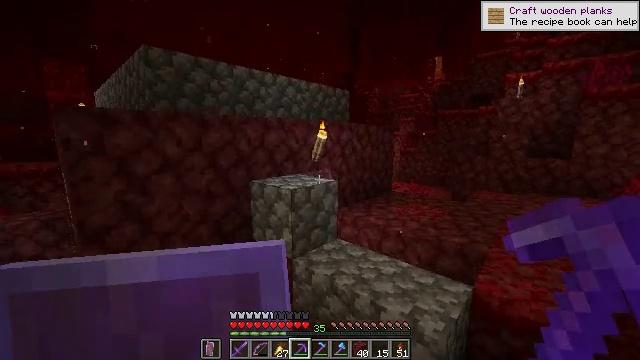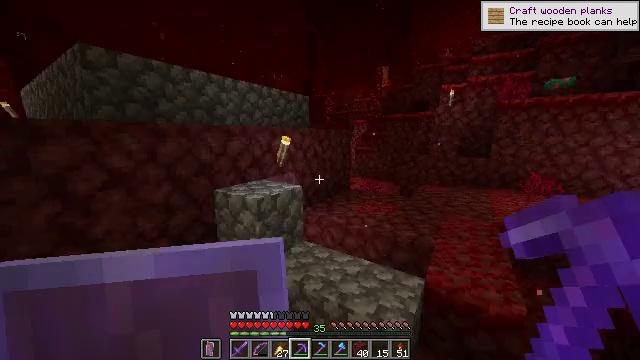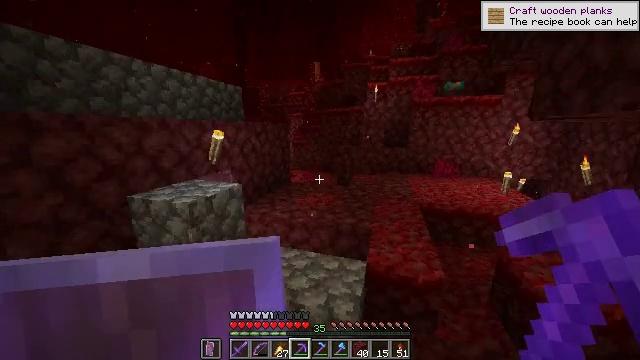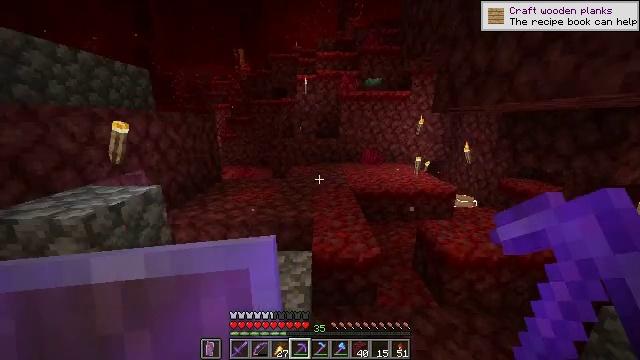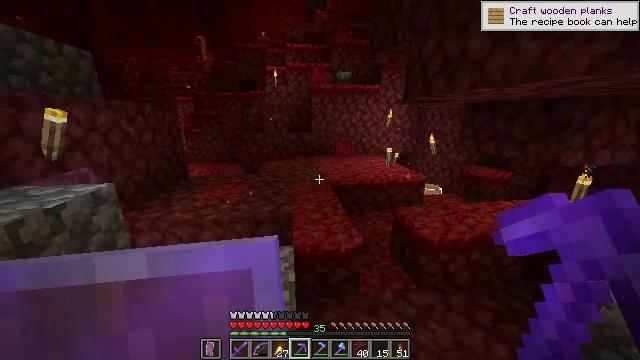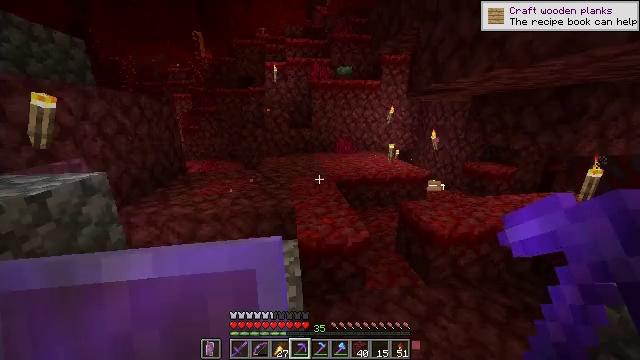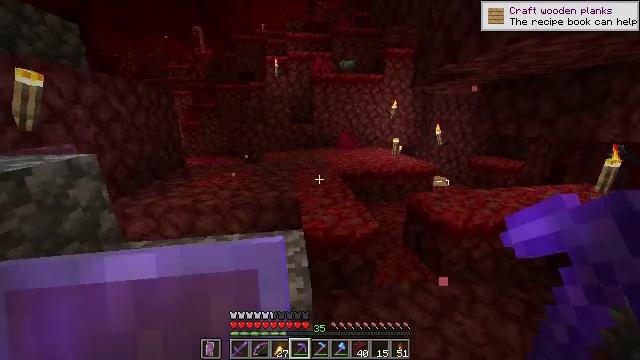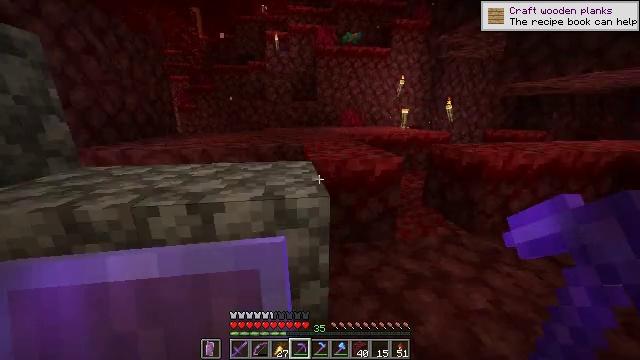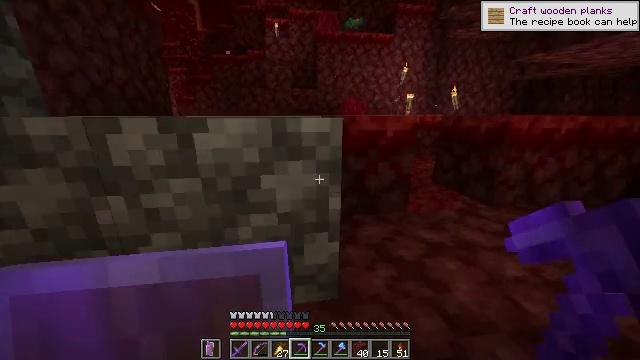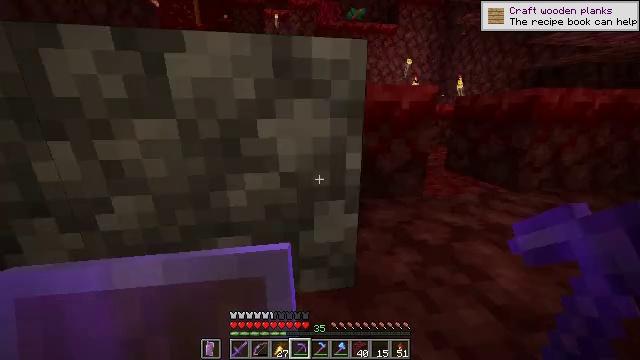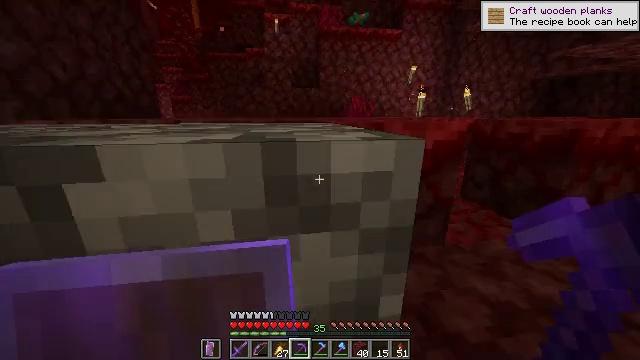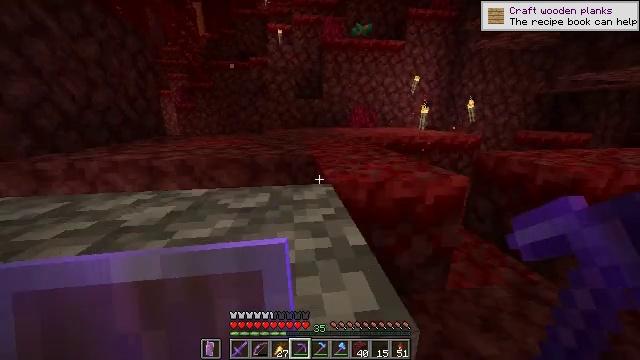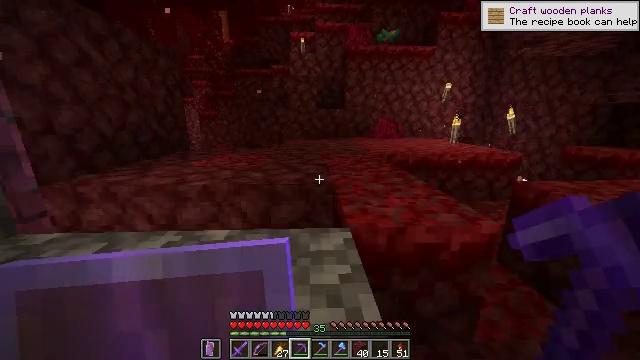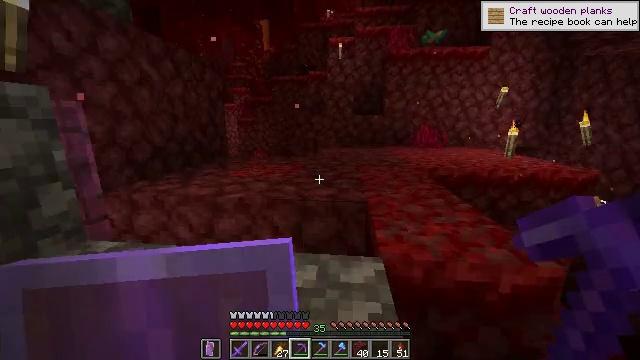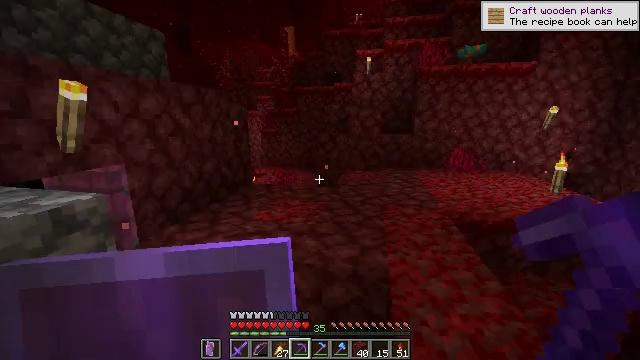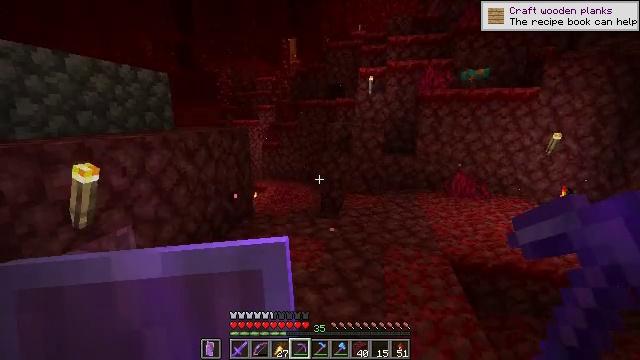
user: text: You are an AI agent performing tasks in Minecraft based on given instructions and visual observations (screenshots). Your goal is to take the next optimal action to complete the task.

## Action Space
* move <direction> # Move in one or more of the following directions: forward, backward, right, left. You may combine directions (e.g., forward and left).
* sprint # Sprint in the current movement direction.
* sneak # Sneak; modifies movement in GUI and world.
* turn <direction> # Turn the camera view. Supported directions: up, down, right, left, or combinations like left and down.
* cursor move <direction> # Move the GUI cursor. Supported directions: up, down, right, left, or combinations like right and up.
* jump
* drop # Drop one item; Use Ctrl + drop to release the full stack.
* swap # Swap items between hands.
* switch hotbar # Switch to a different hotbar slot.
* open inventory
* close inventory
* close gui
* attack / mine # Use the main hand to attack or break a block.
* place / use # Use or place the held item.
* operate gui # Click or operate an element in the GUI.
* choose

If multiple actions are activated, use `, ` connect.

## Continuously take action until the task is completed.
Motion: motion action
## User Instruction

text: Harvest nether wart blocks for resources.
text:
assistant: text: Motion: move forward, sprint, turn right and down, jump
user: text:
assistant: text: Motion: move forward, sprint, turn right and down
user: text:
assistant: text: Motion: move forward, sprint, turn right and down
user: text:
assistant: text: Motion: move forward, sprint, turn right and down
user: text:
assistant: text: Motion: move forward, sprint
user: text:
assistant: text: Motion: move forward, sprint, jump
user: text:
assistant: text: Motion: move forward, sprint, jump
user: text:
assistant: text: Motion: move forward, sprint, jump
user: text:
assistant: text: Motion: move forward, sprint, jump
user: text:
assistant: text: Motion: move forward, sprint, jump
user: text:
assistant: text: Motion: move forward, sprint
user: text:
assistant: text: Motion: move forward, sprint, turn left and up
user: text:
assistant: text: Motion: move forward, sprint, turn left and up
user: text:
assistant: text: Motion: move forward, sprint, turn left
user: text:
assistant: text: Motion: move forward, sprint
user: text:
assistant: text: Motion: move forward, sprint
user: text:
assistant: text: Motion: move forward, sprint
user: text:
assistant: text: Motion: move forward, sprint
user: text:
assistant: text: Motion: sprint
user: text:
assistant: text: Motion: turn right
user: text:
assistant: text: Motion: turn right and down
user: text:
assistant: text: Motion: turn right and down
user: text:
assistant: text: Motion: turn right and down
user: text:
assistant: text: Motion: no_op
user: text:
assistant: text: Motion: no_op
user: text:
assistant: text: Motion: no_op
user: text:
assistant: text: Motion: no_op
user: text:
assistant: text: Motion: no_op
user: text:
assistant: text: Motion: no_op
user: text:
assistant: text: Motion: move forward